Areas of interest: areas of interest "Sport and cultural"
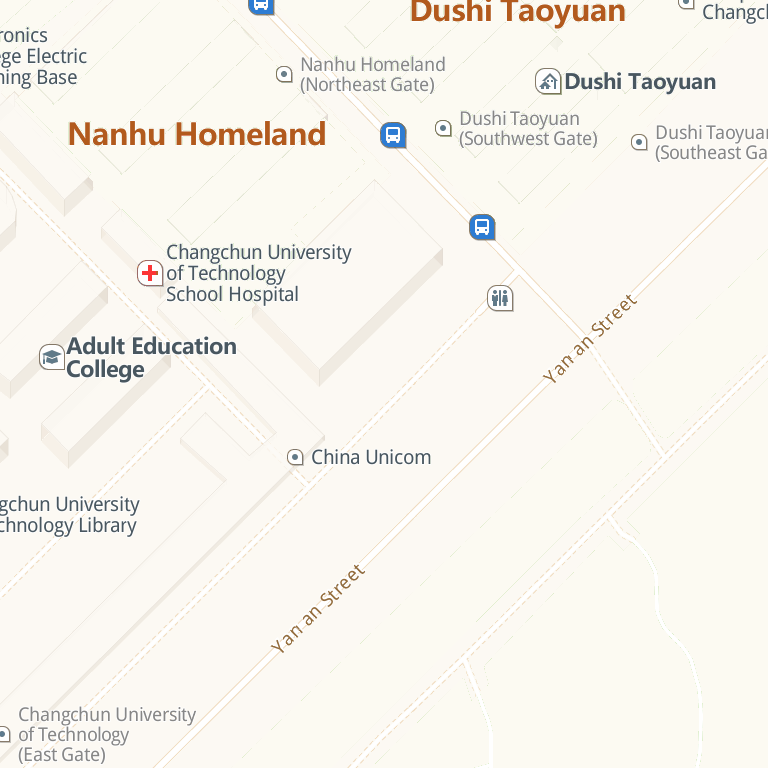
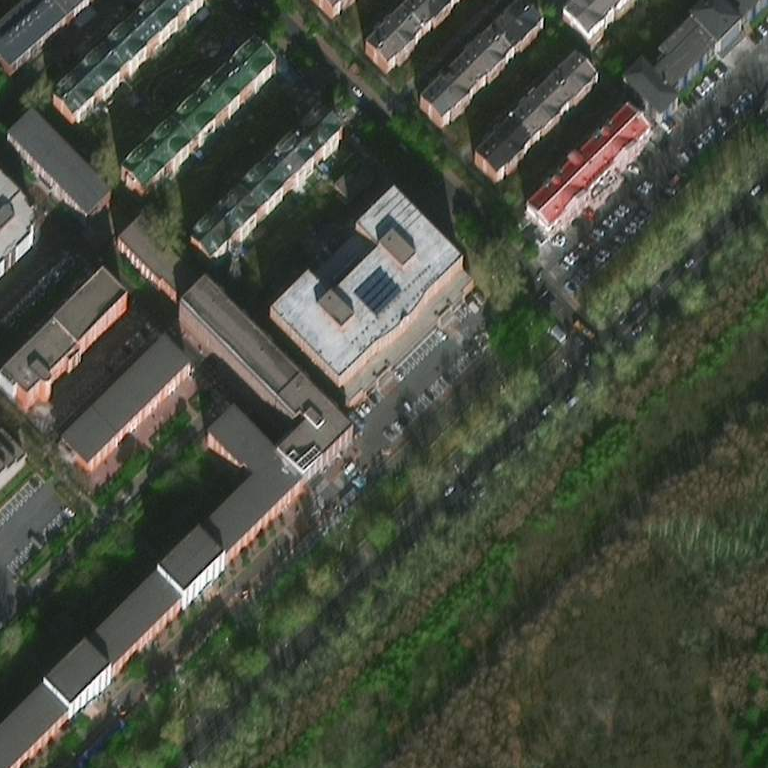